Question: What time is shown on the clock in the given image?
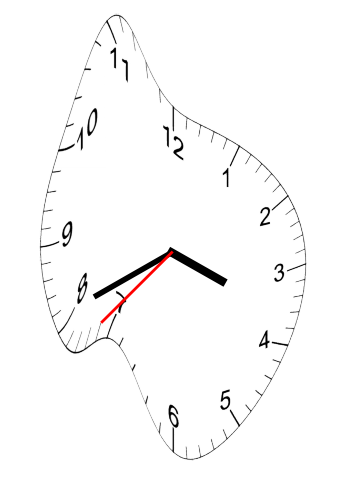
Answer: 03:40:37